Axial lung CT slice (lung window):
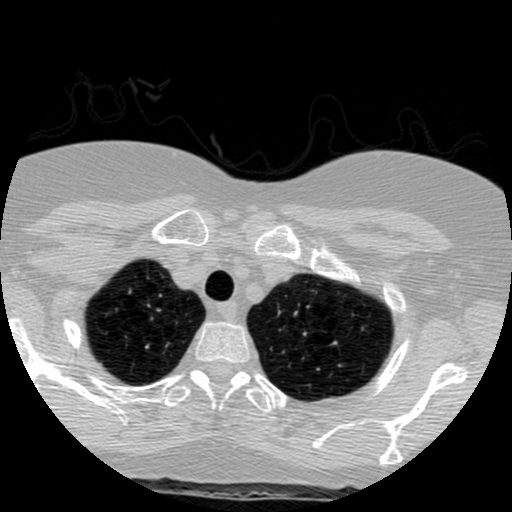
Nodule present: no